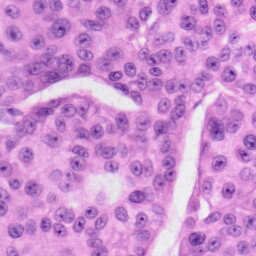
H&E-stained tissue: Skin